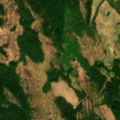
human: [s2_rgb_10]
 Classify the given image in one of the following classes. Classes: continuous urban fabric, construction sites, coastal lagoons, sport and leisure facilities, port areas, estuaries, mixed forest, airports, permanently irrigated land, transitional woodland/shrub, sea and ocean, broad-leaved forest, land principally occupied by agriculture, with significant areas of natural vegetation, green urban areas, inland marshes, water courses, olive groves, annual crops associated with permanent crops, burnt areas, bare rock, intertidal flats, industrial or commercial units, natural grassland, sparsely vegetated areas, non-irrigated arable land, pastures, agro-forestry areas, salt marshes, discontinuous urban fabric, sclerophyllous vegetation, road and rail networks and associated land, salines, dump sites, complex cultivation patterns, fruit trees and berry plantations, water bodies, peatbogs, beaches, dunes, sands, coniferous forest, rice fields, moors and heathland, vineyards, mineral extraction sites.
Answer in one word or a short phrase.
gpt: mixed forest, transitional woodland/shrub